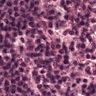
Metastatic tissue present: no